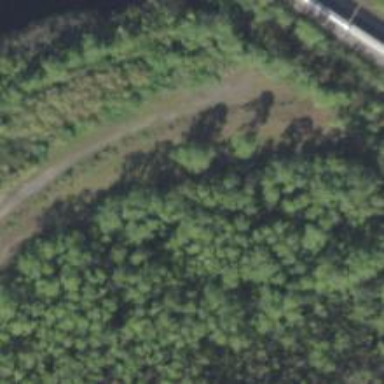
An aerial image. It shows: Disused railway spur.